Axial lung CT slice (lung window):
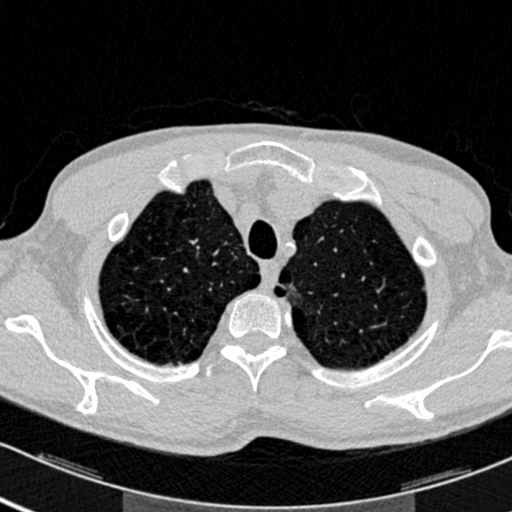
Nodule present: no